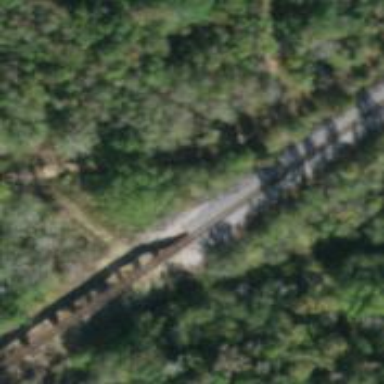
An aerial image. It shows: Railway track.